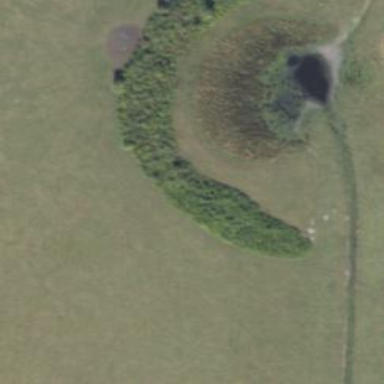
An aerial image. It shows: Marsh wetland.